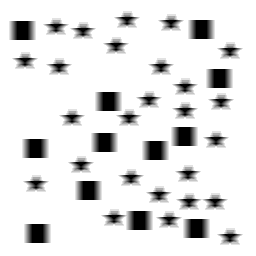
Squares: 12
Triangles: 0
Stars: 26
Total shapes: 38